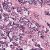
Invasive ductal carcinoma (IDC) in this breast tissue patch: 1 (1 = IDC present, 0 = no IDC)